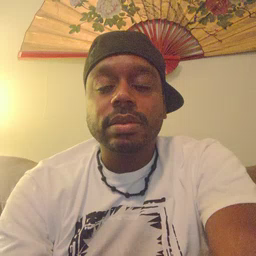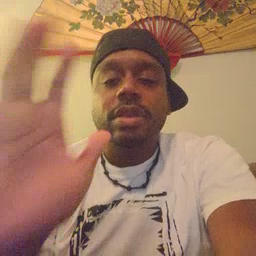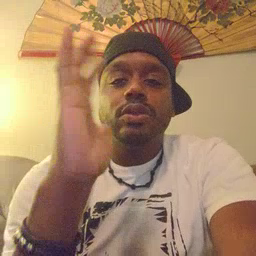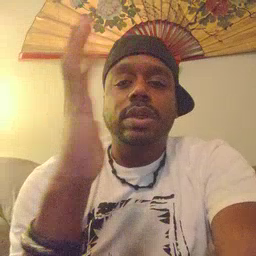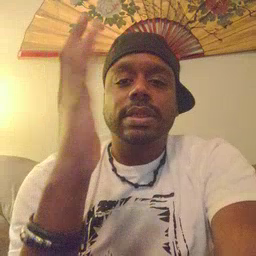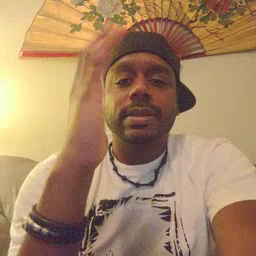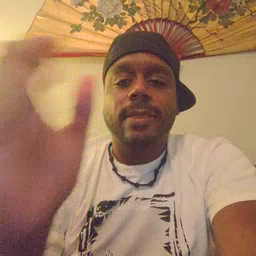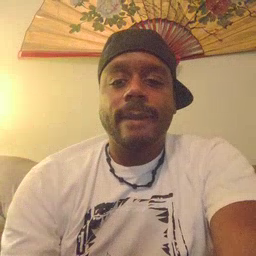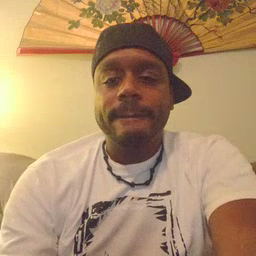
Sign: tree